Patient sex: M
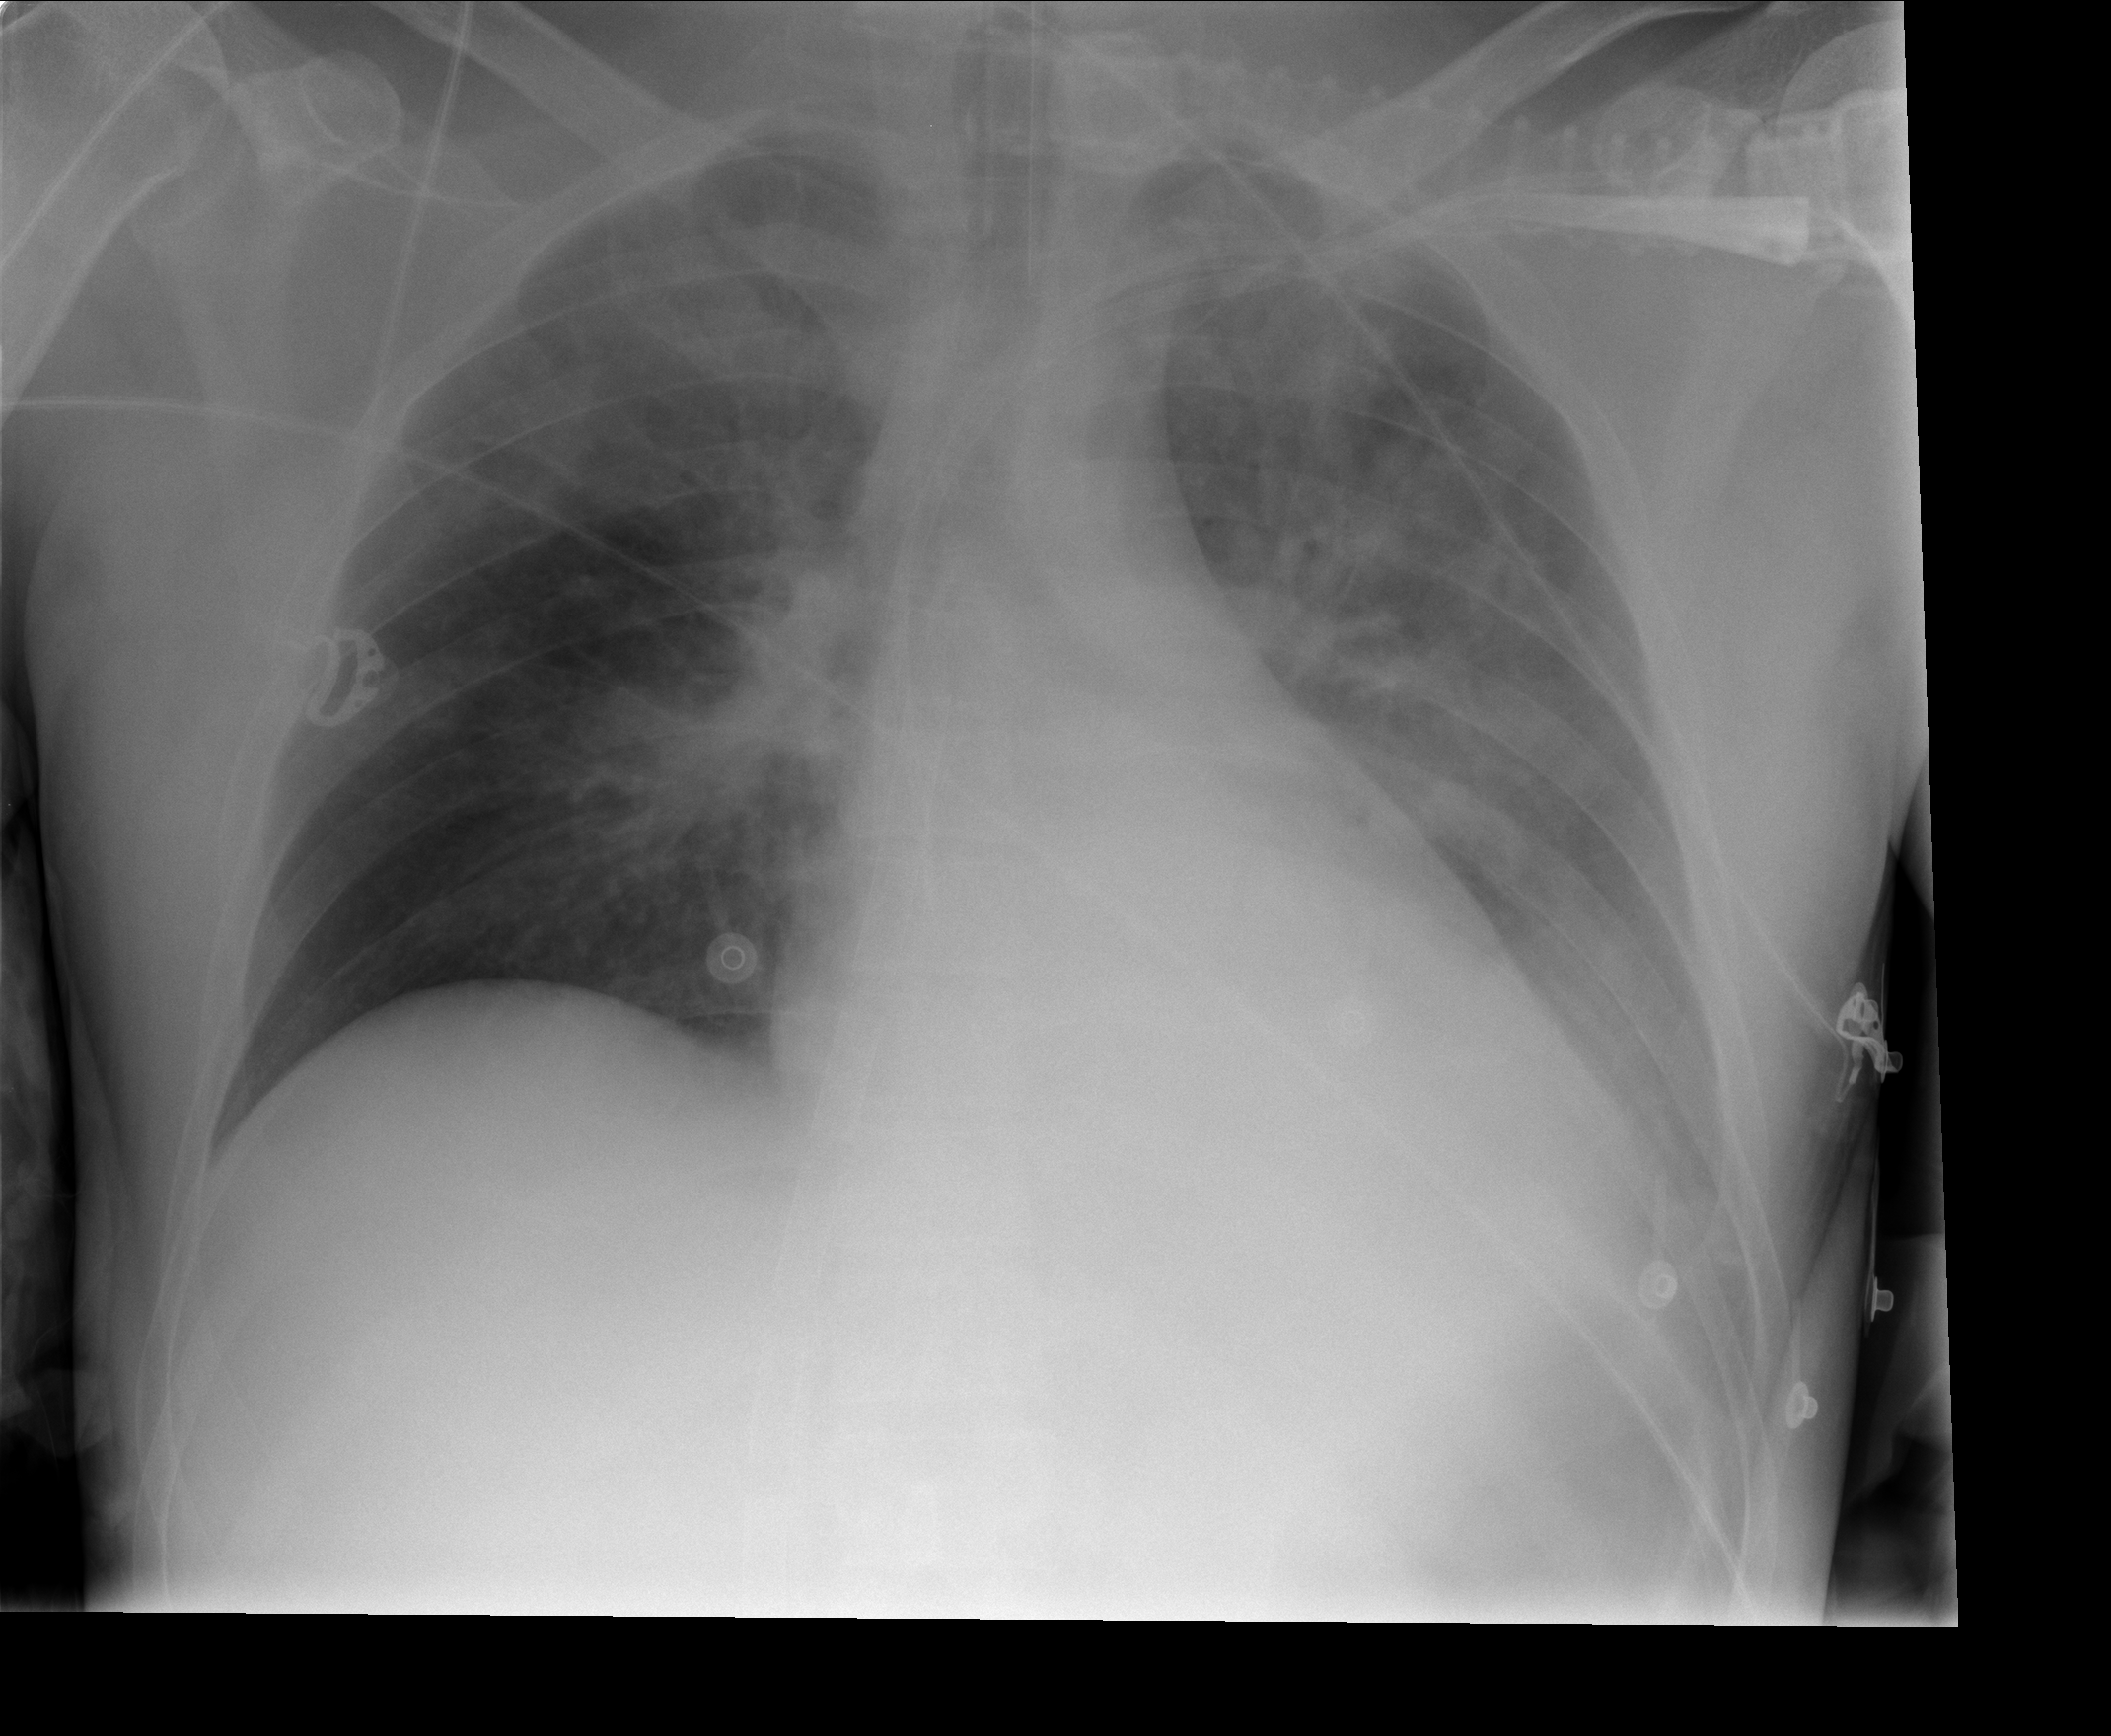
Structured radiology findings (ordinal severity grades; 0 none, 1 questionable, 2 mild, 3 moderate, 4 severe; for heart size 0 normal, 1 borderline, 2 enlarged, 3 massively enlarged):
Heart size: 2
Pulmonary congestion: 3
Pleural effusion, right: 0
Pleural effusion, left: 2
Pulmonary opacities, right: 0
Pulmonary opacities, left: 2
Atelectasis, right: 0
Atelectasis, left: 2